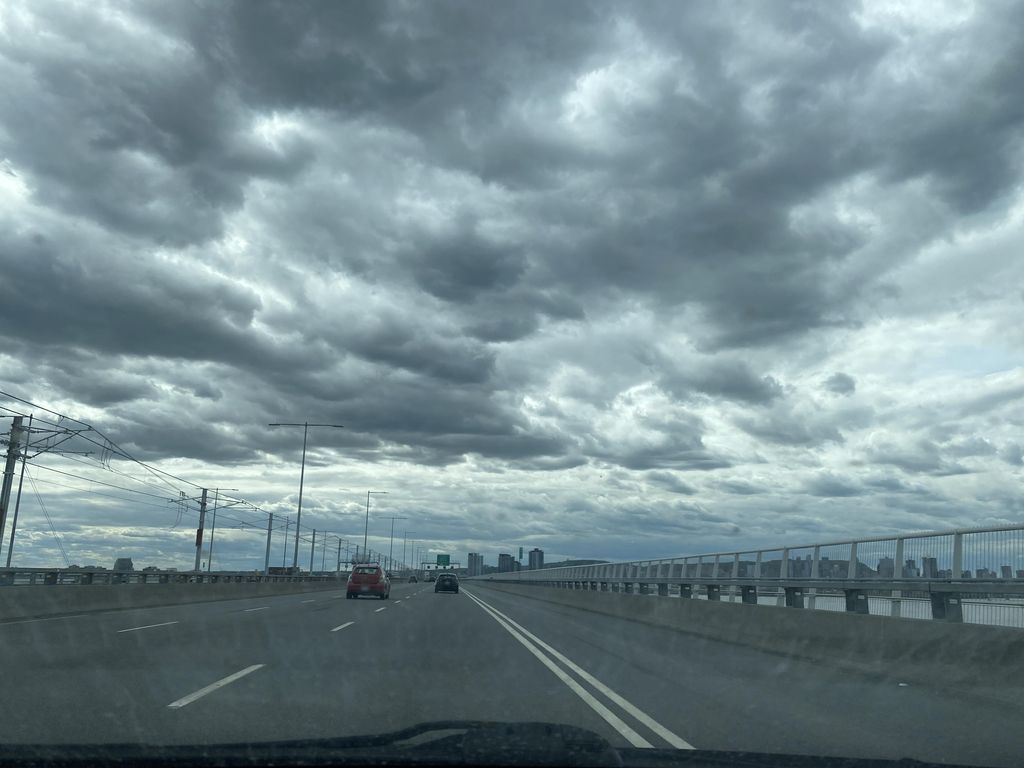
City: montreal